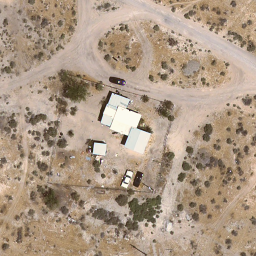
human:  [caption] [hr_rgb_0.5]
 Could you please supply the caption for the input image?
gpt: A house with bushes surrounded is in the sparse residential area .

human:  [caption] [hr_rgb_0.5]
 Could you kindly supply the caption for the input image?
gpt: A house is surrounded by sands and bushes in the sparse residential area .

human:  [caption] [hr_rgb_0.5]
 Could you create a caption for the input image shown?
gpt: This is a sparse residential area with a house surrounded by sands and bushes .

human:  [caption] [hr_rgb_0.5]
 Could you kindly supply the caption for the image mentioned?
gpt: A house with bushes surrounded is in the sparse residential area .

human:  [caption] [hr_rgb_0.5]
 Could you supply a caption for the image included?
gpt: A house with sands and bushes surrounded has some cars parked beside .